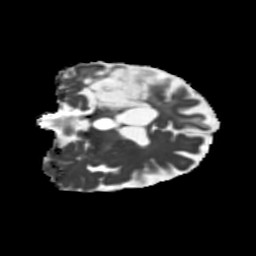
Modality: MD
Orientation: coronal
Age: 63
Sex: female
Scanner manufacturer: siemens
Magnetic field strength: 3 T
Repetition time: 5.25 s
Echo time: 0.08 s